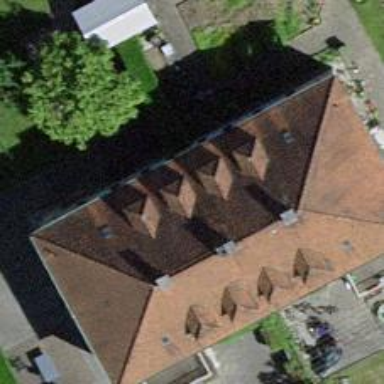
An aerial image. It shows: House with hipped roof.